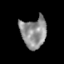
Tissue: skin
Cell type: Epithelial cells
Senescence score: 0.2565
Nuclear area (px): 761
Mean DAPI intensity: 143.82